Question: I have implemented from <URL>.
Now I want to add functionality. If you have some idea about <URL> it's provided List search functionality.
I want same search functionality as attached image.
If any body had implemented same search functionality in VFR Reader than I will really appreciate your help.
Thanks in advance

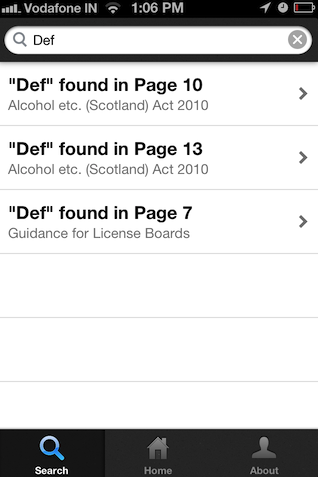
Answer: You can use following method to find words from pdf.
It may help you.
'''
-(BOOL)page:(CGPDFPageRef)inPage containsString:(NSString *)inSearchString;
{
[self setCurrentData:[NSMutableString string]];
CGPDFContentStreamRef contentStream = CGPDFContentStreamCreateWithPage(inPage);
CGPDFScannerRef scanner = CGPDFScannerCreate(contentStream, table, self);
bool ret = CGPDFScannerScan(scanner);
CGPDFScannerRelease(scanner);
CGPDFContentStreamRelease(contentStream);
NSLog(@"%@",[currentData uppercaseString]);
NSLog(@"%d",[[currentData uppercaseString]rangeOfString:[inSearchString uppercaseString]].location != NSNotFound);
return ([[currentData uppercaseString]rangeOfString:[inSearchString uppercaseString]].location != NSNotFound);
}
'''